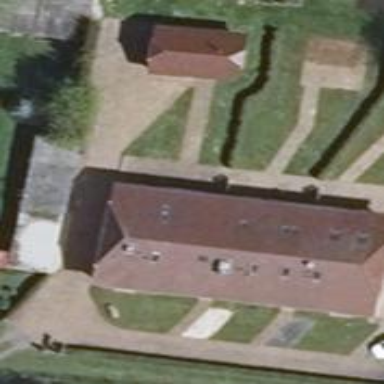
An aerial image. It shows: Building with half-hipped roof oriented along its length.